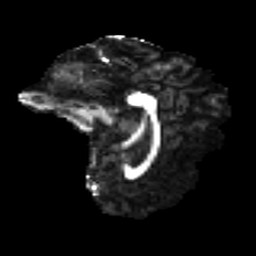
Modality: FA
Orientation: sagittal
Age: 37
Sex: female
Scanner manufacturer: ge
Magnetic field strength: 3 T
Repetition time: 7.8 s
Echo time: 0.0608 s